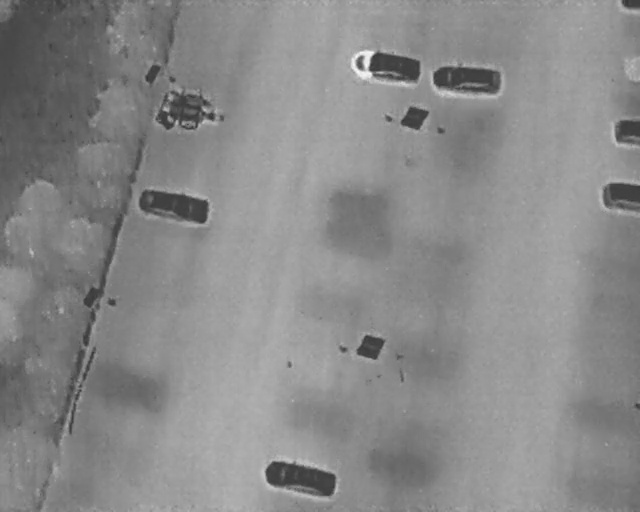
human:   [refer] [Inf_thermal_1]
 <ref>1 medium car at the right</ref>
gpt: <box>[[94, 34, 99, 42, 2]]</box>

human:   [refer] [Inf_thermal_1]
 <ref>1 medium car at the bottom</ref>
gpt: <box>[[44, 86, 49, 100, 10]]</box>

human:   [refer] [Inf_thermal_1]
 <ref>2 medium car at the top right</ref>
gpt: <box>[[70, 8, 75, 22, 6], [95, 22, 100, 28, 2]]</box>